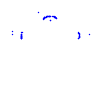
Particle: pion